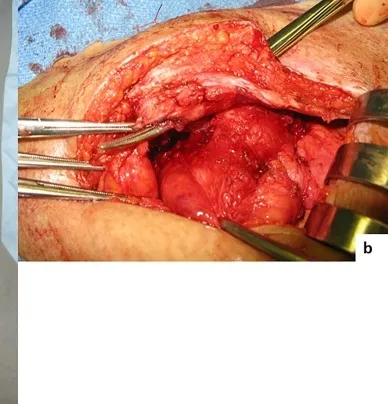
B) Operative findings show a periumbilical inflammatory lesion extending to the bladder through the urachal remnant and to the ileal lesion.
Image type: medical_photograph (other_medical_photograph)